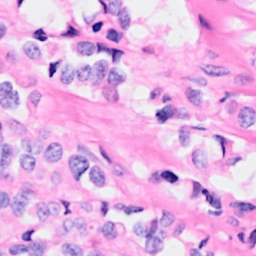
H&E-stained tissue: Breast